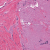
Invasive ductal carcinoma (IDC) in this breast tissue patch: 0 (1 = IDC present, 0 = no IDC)